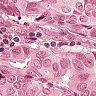
Metastatic tissue present: yes